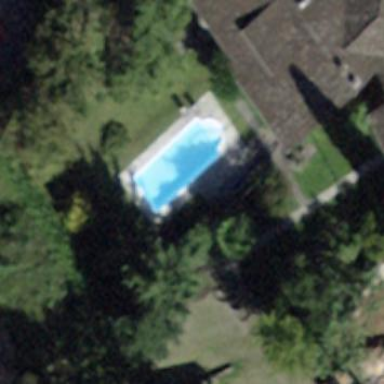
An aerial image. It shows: Swimming pool located in leisure land.